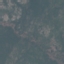
Land use / land cover class: HerbaceousVegetation